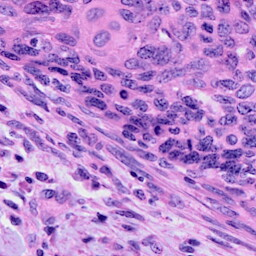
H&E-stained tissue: Cervix